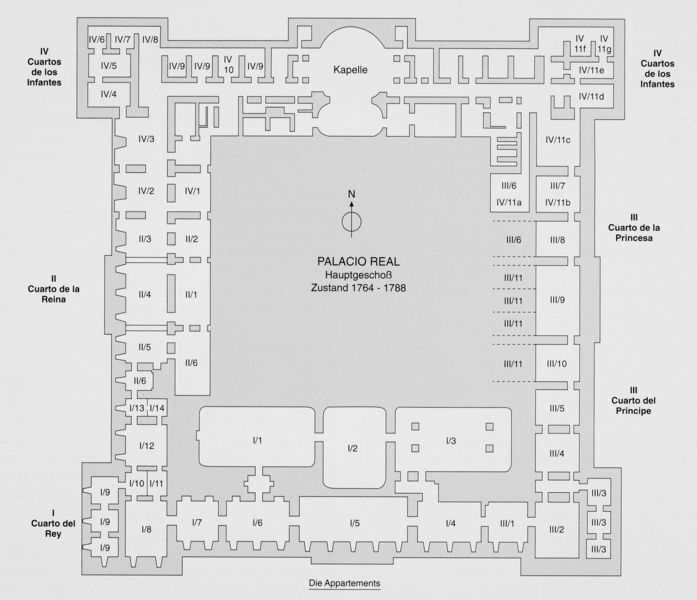
Titel: Planschema Hauptgeschoß Palacio Real mit ikonographischer Legende
Künstler: Anton Raphael Mengs
Schlagwörter: stadt, skizze, zeichnung, zimmer, gebäude, haus, schloss, architektur, norden, kirche, turm, spanien, hof, saal, innenhof, burg, kloster, rechteck, türme, palast, dom, draufsicht, räume, real, treppenhaus, kapelle, plan, viereckig, quadrat, bau, säulengang, grundriss, bauplan, appartements, untergeschoss, lageplan, plätze, säle, kappelle, windrose, nordpfeil, hortus, hauptgeschoß, palacio real, baumplan, basillika, plalacio real, kapellle, cuarto de la reina, cuarto del rey, die appartements, hauptschloss, zustand 1764-1788, palacio, 1764-1788